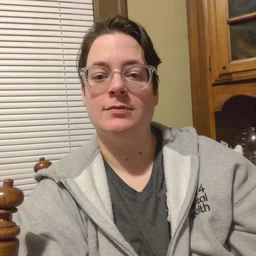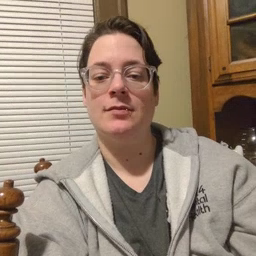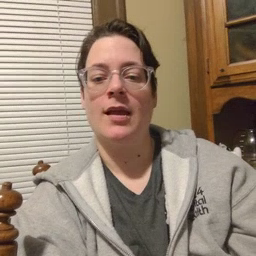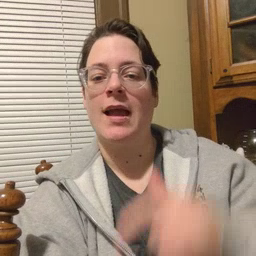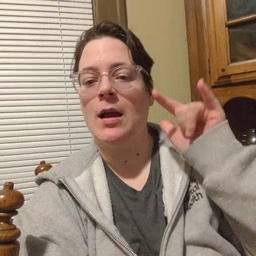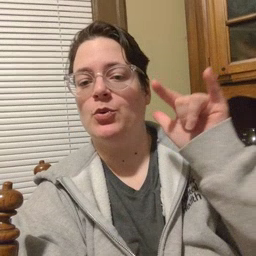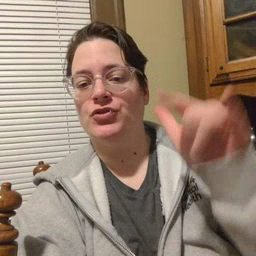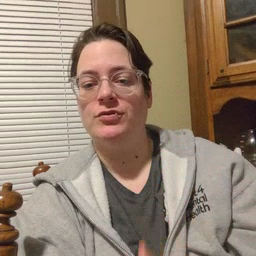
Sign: airplane